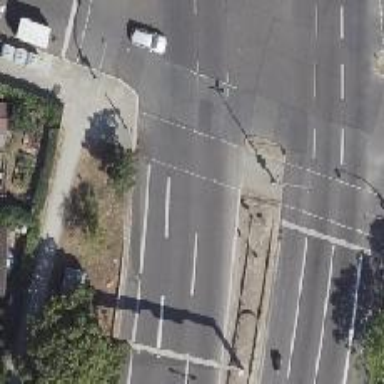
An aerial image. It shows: Road crossing with traffic signals.